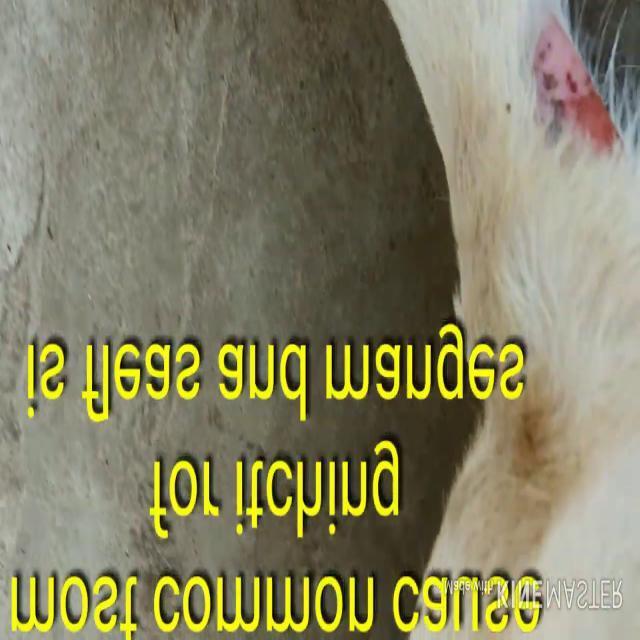
Canine dermatitis — inflammation of the skin presenting with erythema, pruritus, papules, and excoriation. May be allergic, contact, or atopic in origin.